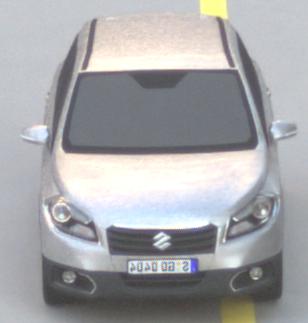
Make: Suzuki
Model: SX4 S-Cross 1.6
Detailed model: SX4 (II) S-Cross
Model produced from: 2013/10
Model produced until: 2015/08
Doors: 5
Color: white
Road condition: dry road
Daytime: sunrise or sunset
Contrast: low contrast